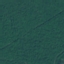
Land use / land cover: Forest